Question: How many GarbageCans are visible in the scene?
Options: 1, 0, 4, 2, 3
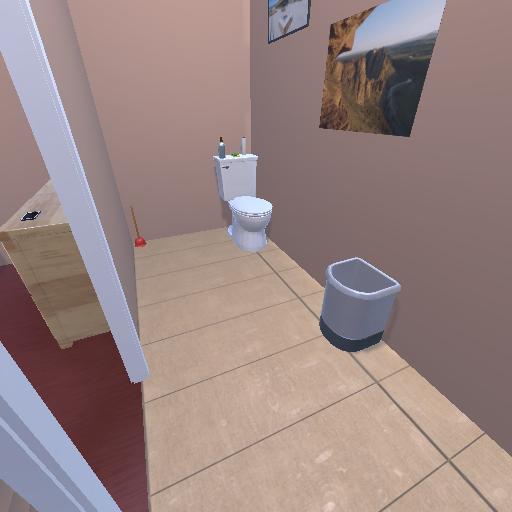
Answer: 1